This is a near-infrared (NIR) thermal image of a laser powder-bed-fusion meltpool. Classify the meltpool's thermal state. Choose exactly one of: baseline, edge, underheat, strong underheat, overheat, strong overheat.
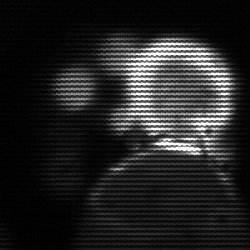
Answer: baseline